Aerial crown-view tile of a tropical tree (Barro Colorado Island, Panama), acquired 20240813:
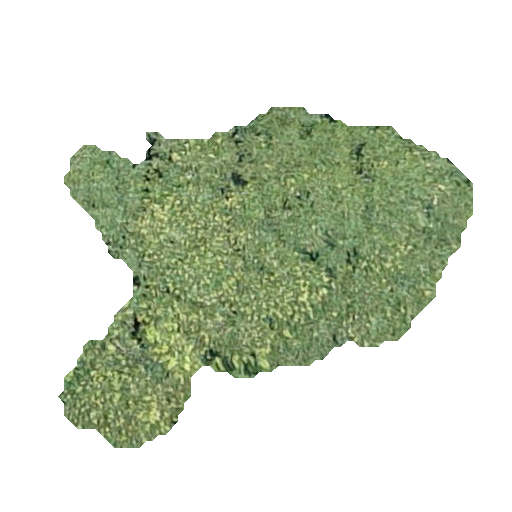
Species: Luehea seemannii
GBIF accepted scientific name: Luehea seemannii
Crown area: 130.827 m²